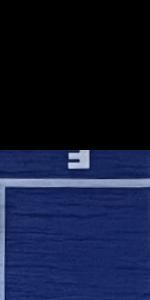
Label: Empty